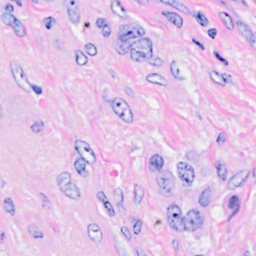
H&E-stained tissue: Breast